A spectrogram of one vibration snapshot from a rotating bearing is shown (time on one axis, frequency on the other). Based on the visible evidence, which condition applies: normal, inner_race, outer_race, ball?
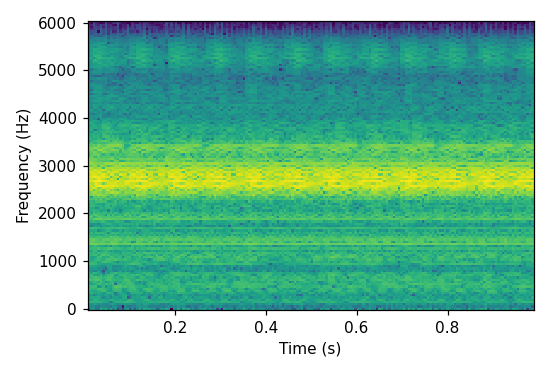
Answer: outer_race